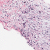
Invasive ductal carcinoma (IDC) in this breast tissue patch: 0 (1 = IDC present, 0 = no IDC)